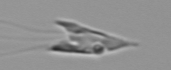
Label: Chrysochromulina_lanceolata